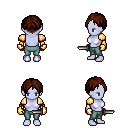
a pixel art fantasy rpg character, female body template, dark elf, purple skin, gold arm armor, teal pants, brown parted hairstyle, gold gloves, dagger, four views (front, back, left, right), 2x2 character sprite sheet, small pixel art, hard edges, no anti-aliasing